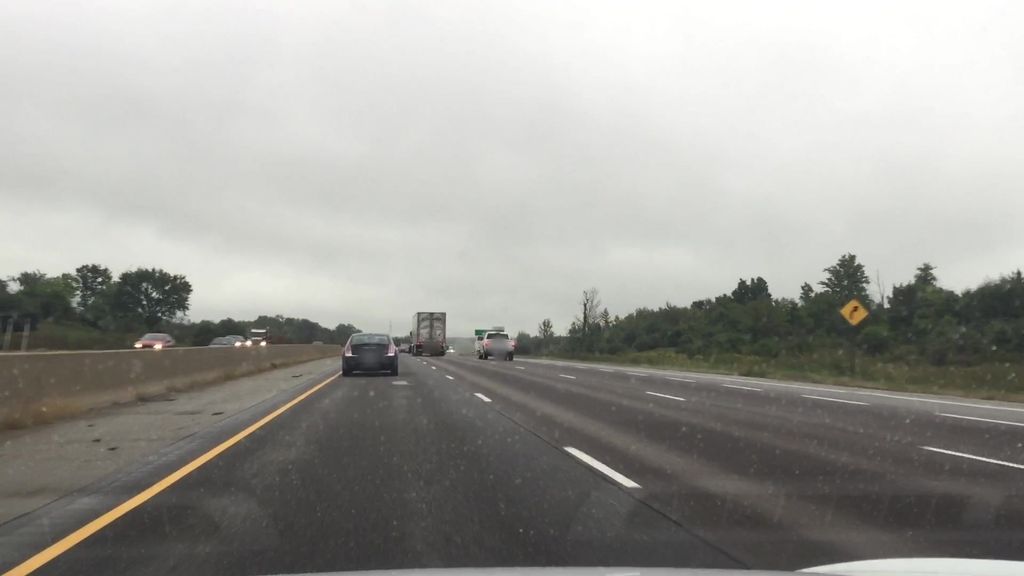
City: kitchener-waterloo